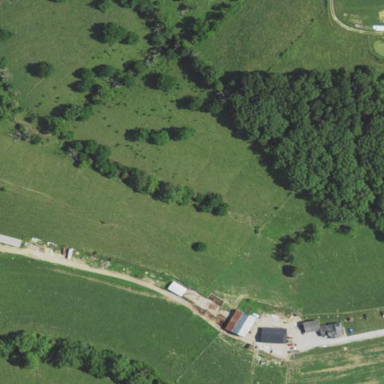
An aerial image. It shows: Farmyard area.